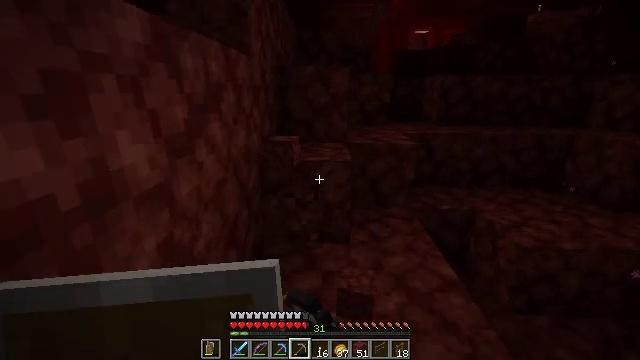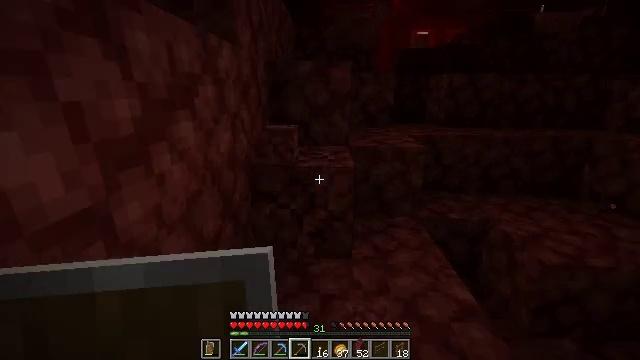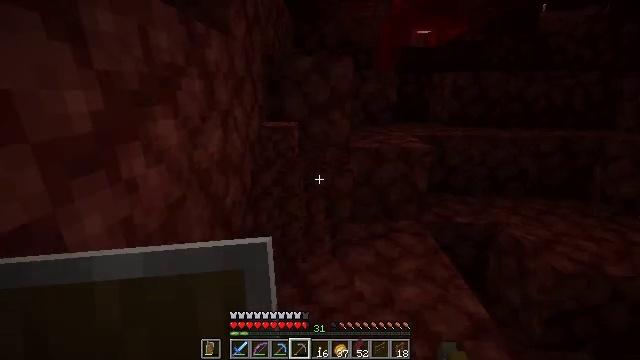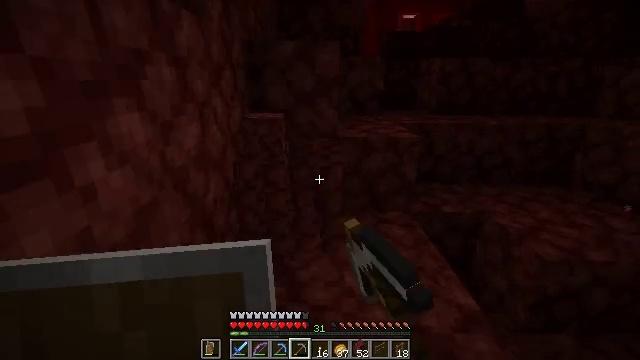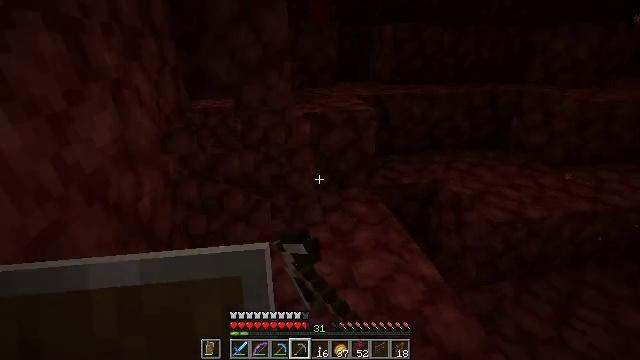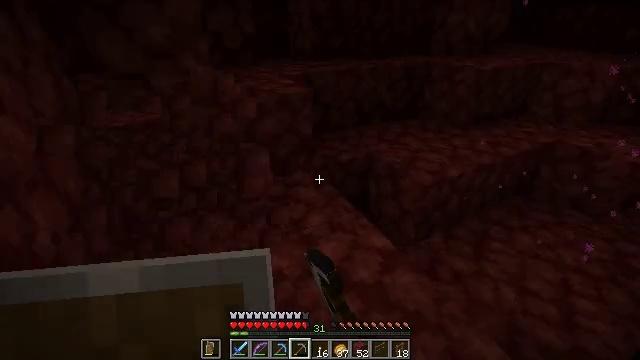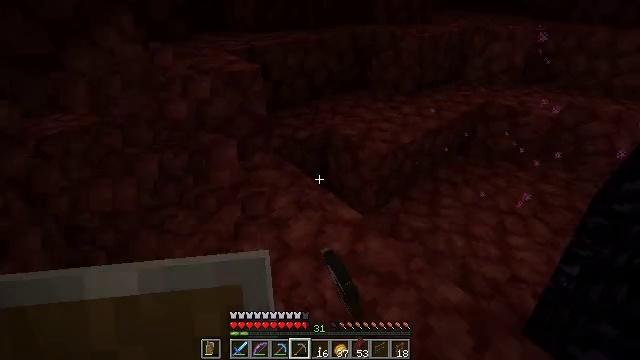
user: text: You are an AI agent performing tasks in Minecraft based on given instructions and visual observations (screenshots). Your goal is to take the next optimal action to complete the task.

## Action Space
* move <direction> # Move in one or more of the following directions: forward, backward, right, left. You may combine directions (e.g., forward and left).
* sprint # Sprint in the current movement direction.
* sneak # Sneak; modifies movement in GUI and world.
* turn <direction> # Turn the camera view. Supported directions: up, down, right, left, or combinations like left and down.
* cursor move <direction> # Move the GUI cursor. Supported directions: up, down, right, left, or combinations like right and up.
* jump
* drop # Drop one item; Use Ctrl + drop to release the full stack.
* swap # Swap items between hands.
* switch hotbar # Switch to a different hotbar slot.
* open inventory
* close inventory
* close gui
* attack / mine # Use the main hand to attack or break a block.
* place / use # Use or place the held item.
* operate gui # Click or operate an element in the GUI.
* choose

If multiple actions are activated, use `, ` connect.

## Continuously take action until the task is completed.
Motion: motion action
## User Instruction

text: Collect netherrack in the Nether.
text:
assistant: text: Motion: move forward, attack / mine
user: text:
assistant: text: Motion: move forward, attack / mine
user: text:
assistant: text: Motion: move forward, turn right and down, attack / mine
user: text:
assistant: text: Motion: turn right and down, attack / mine
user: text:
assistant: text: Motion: move left, turn right and down
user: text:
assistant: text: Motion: move left, turn right and down
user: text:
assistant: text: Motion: no_op